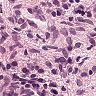
Metastatic tissue present: no